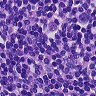
Metastatic tissue present: no